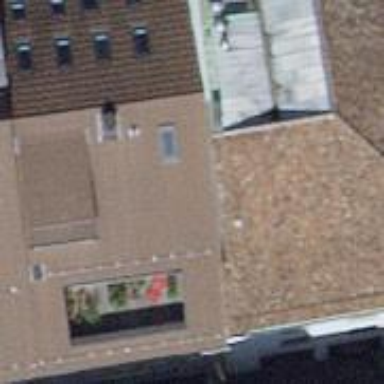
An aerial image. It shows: Office building with gabled roof oriented across.